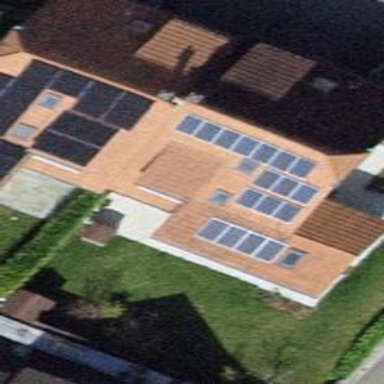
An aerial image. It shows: Semi-detached house with gabled roof.